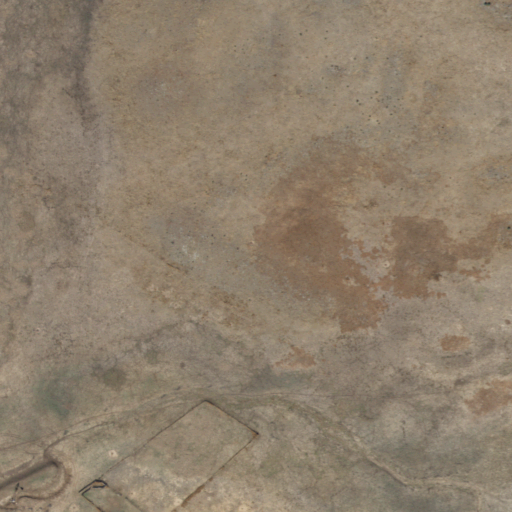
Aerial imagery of plain(s) in Arizona named Indian Flat containing shrub and grassland